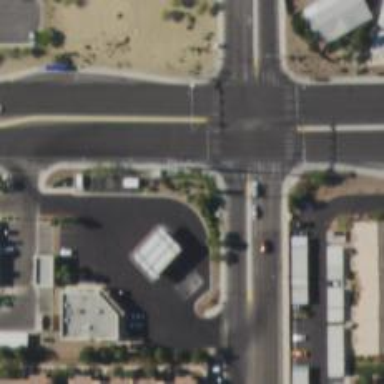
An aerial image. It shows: Solid stop line on the road marking.